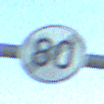
Verkehrszeichen: EndeGeschwindigkeit80
Umgebung: Outdoor, Nature
Tageszeit: MorningAfternoon
Wetter: PartlyCloudy
Licht: Natural
Jahreszeit: NotSpecified
Kontrast: HighContrast